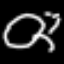
Label: frog